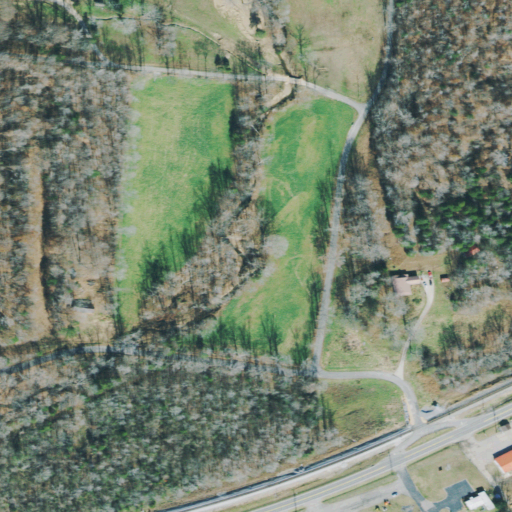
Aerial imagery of valley in Tennessee named Mitchell Hollow containing deciduous forest, open development, shrub, low intensity development, grassland, pasture, medium intensity development, and mixed forest